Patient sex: F
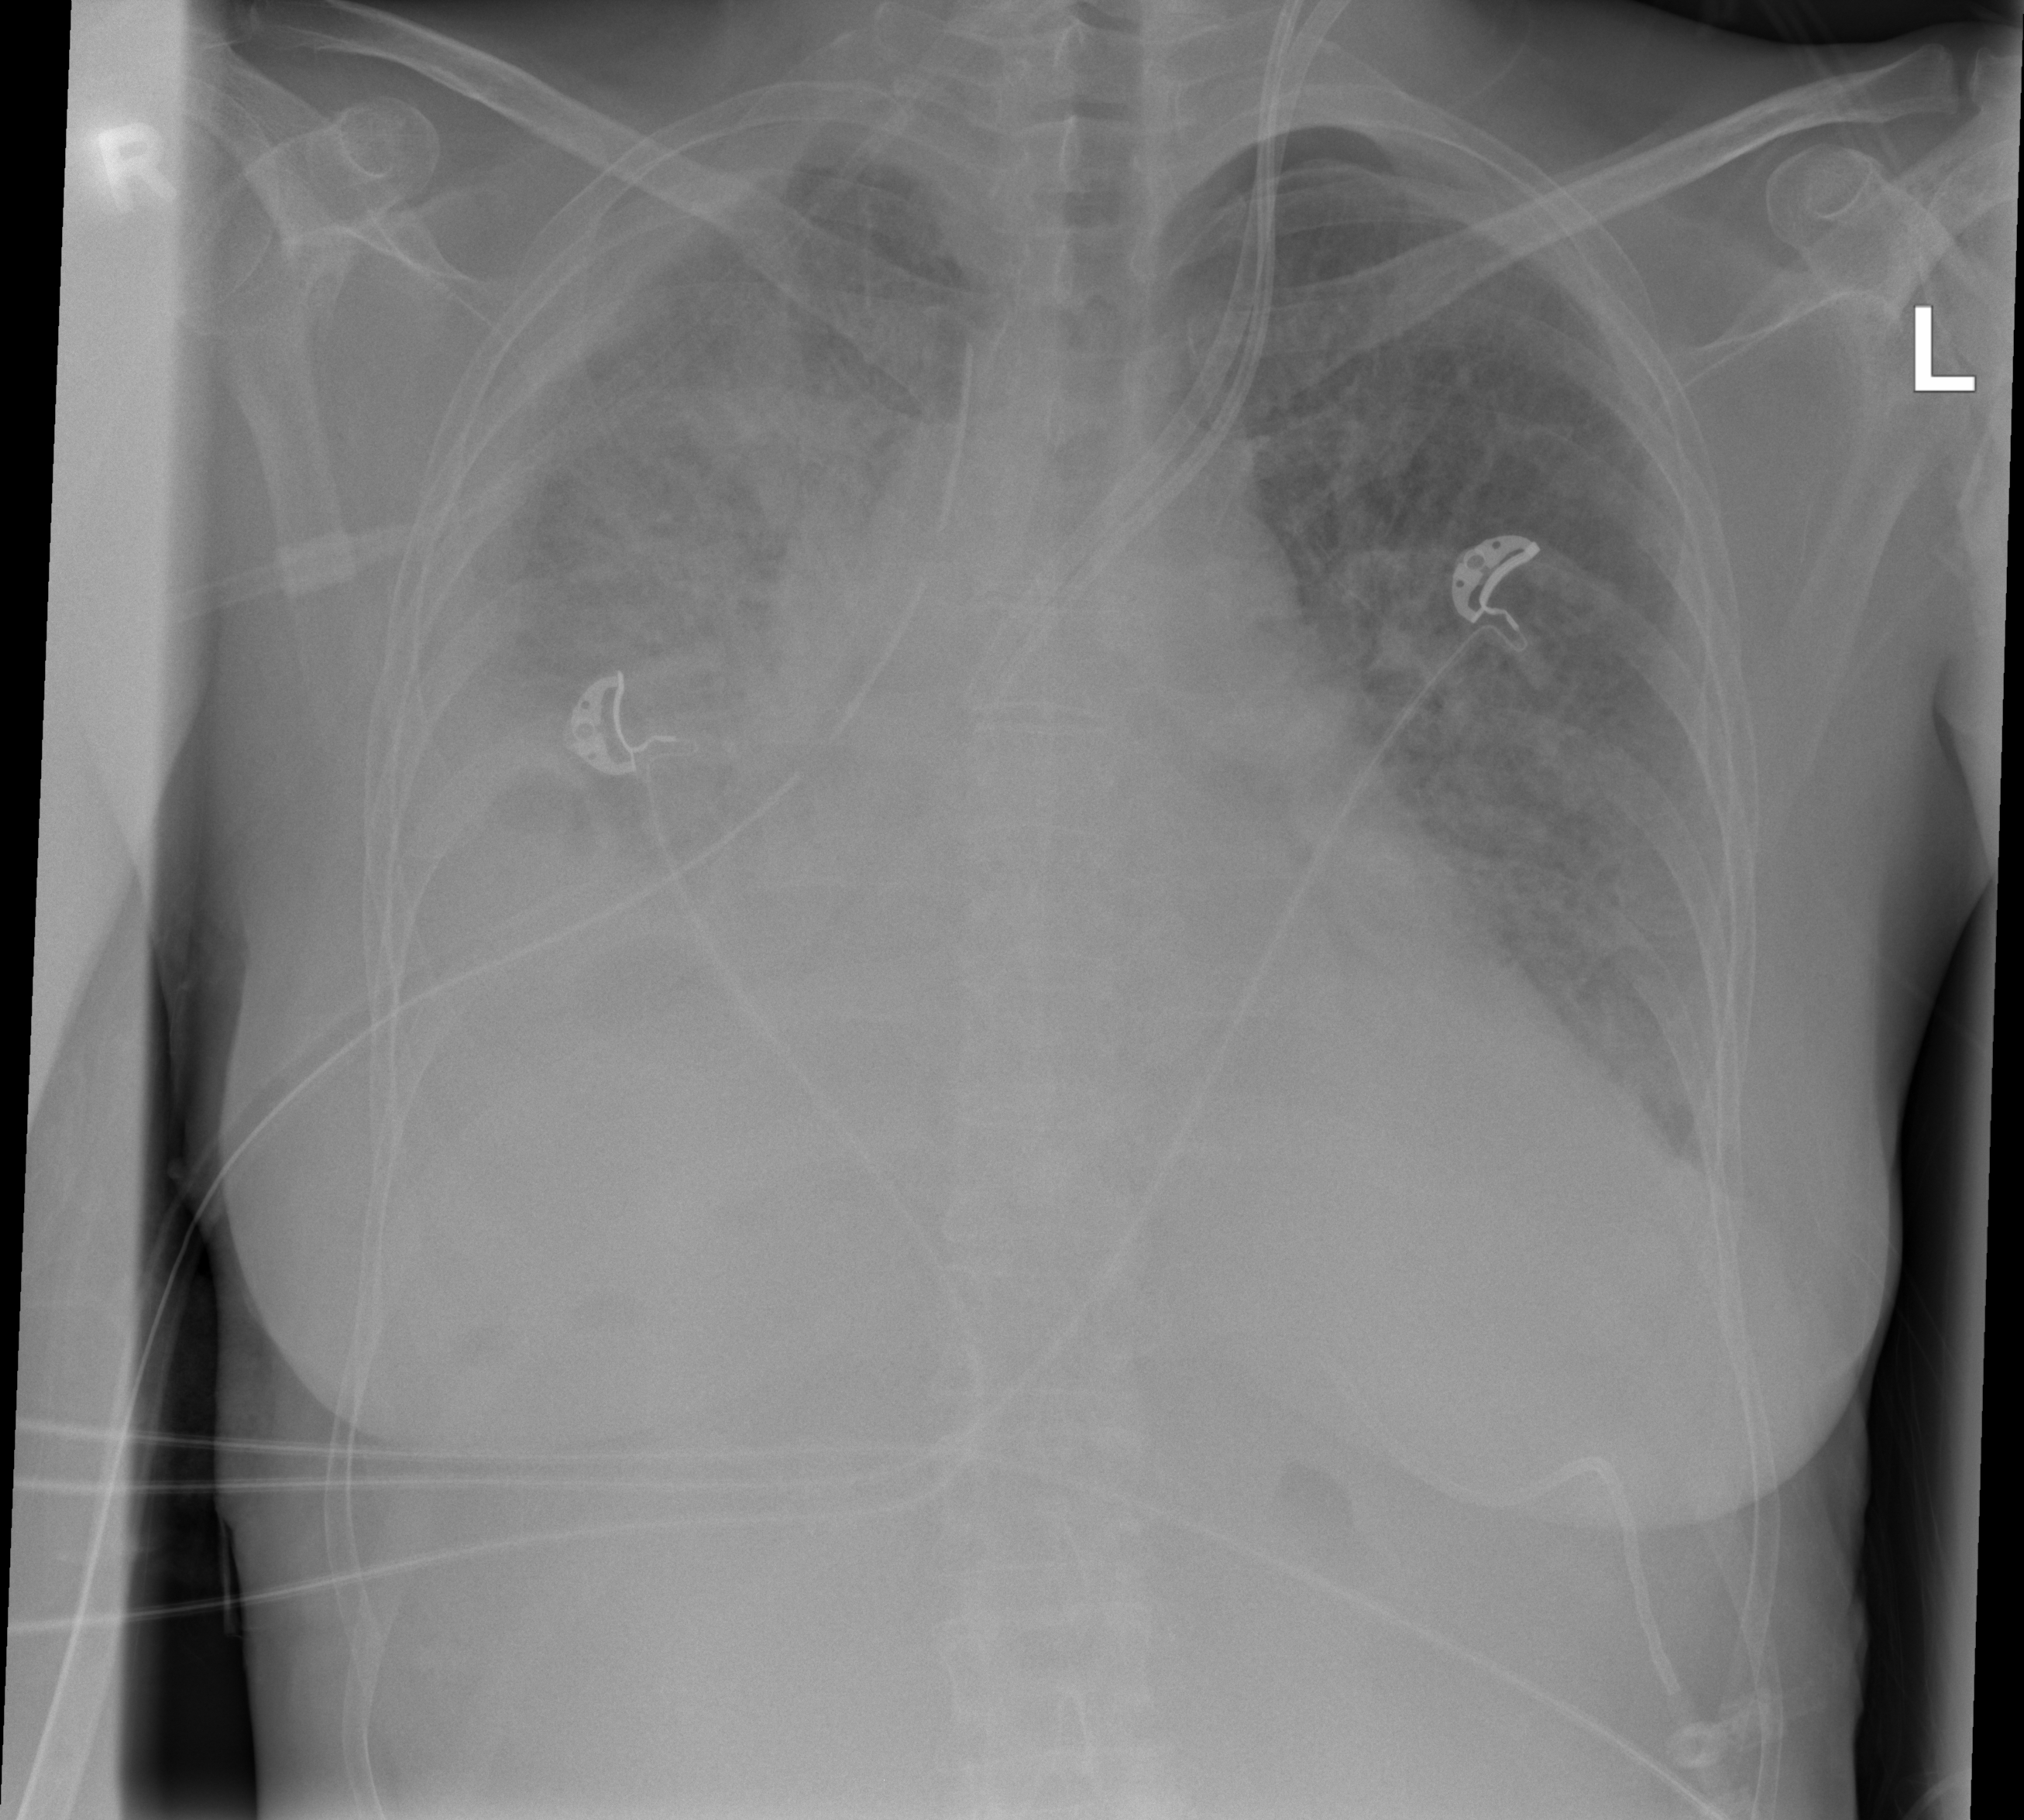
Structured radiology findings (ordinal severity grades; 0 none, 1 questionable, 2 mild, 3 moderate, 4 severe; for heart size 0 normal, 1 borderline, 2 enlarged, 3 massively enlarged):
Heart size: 0
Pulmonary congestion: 2
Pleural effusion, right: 3
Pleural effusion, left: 2
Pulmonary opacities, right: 3
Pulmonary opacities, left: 2
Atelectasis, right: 3
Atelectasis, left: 2